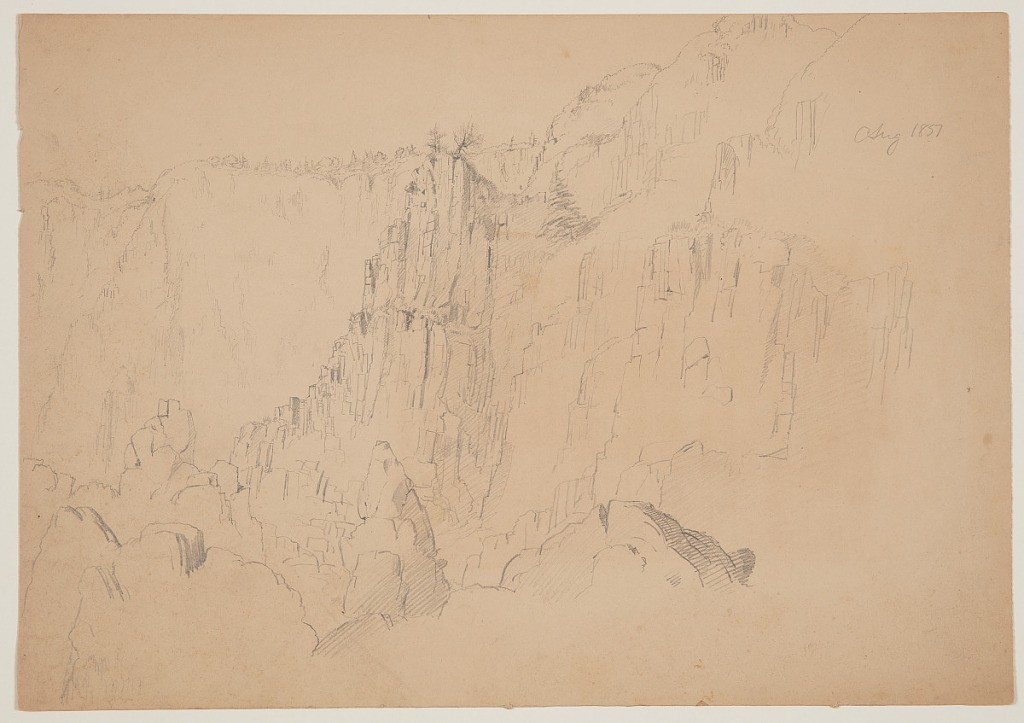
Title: Cliffs, Grand Manan Island, Canada
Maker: Frederic Edwin Church, American, 1826–1900
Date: August 1851
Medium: Graphite on tan wove paper
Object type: drawing
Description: Landscape sketch showing of immense rocky cliffs along the coast of Grand Manan Island, possibly near Southwest Head or Dark Harbour. Immense boulders and rock formations are strewn around the immediate foreground, including a conical spire at lower center. Precipitous, nearly vertical cliffs rise abruptly just beyond these rocks, and are made up of geometric pillars of basalt. One particularly dramatic formation at center hosts a pair of trees atop its narrow peak. The sheer cliffs extend into the background, with their flat, wooded ridges shown on top.